Aerial crown-view tile of a tropical tree (Barro Colorado Island, Panama), acquired 20250317:
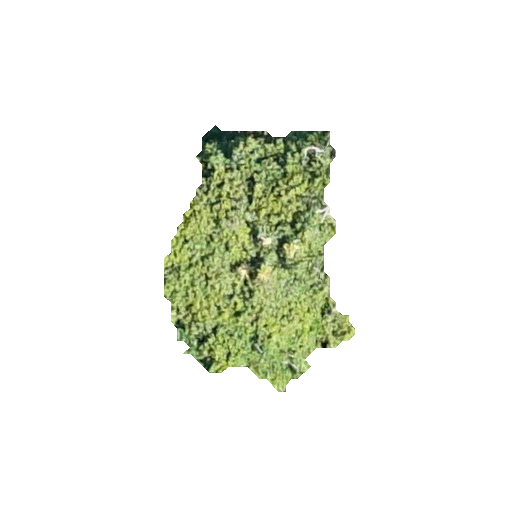
Species: Trichilia tuberculata
GBIF accepted scientific name: Trichilia tuberculata
Crown area: 52.025 m²